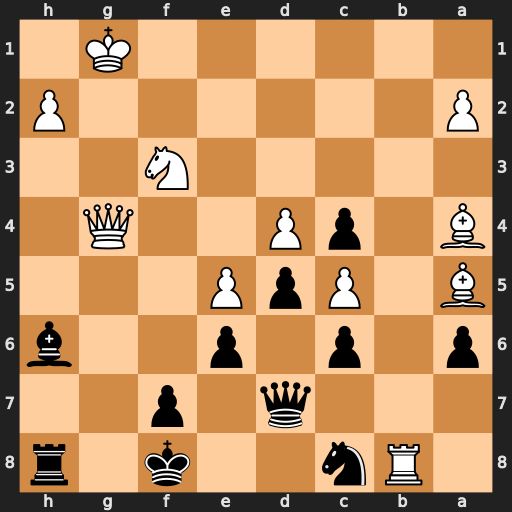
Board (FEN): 1Rn2k1r/3q1p2/p1p1p2b/B1PpP3/B1pP2Q1/5N2/P6P/6K1
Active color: b
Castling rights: -
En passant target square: -
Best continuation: Rg8 Qxg8+ Kxg8